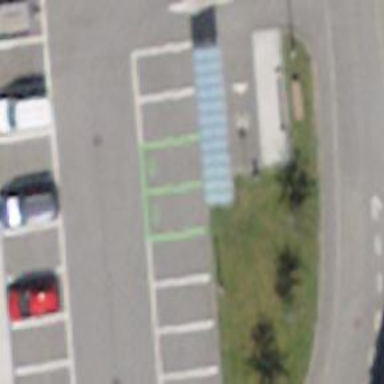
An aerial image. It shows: Charging station.